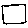
Label: square